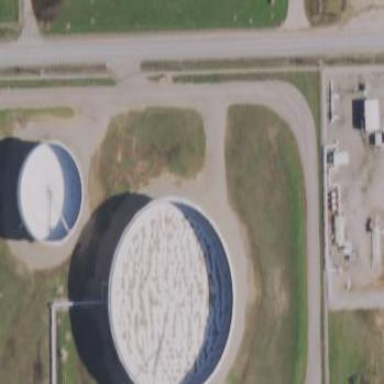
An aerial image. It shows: Storage tank that is man-made.